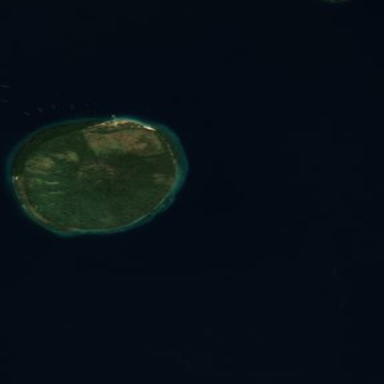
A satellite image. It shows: Island with natural coastline.